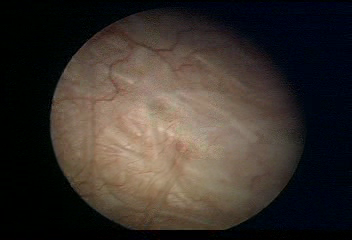
Modality: WLC
Class: Normal mucosa
Bladder cancer association: No